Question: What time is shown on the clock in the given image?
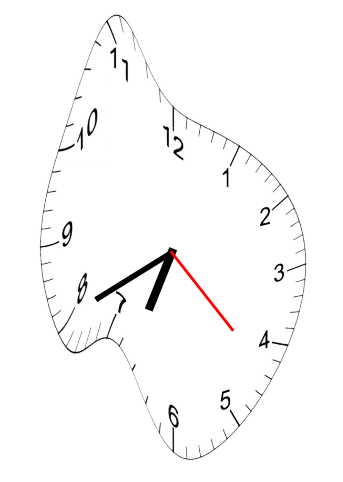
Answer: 06:40:22